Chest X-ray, AP view. Patient: 52 years old, sex M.
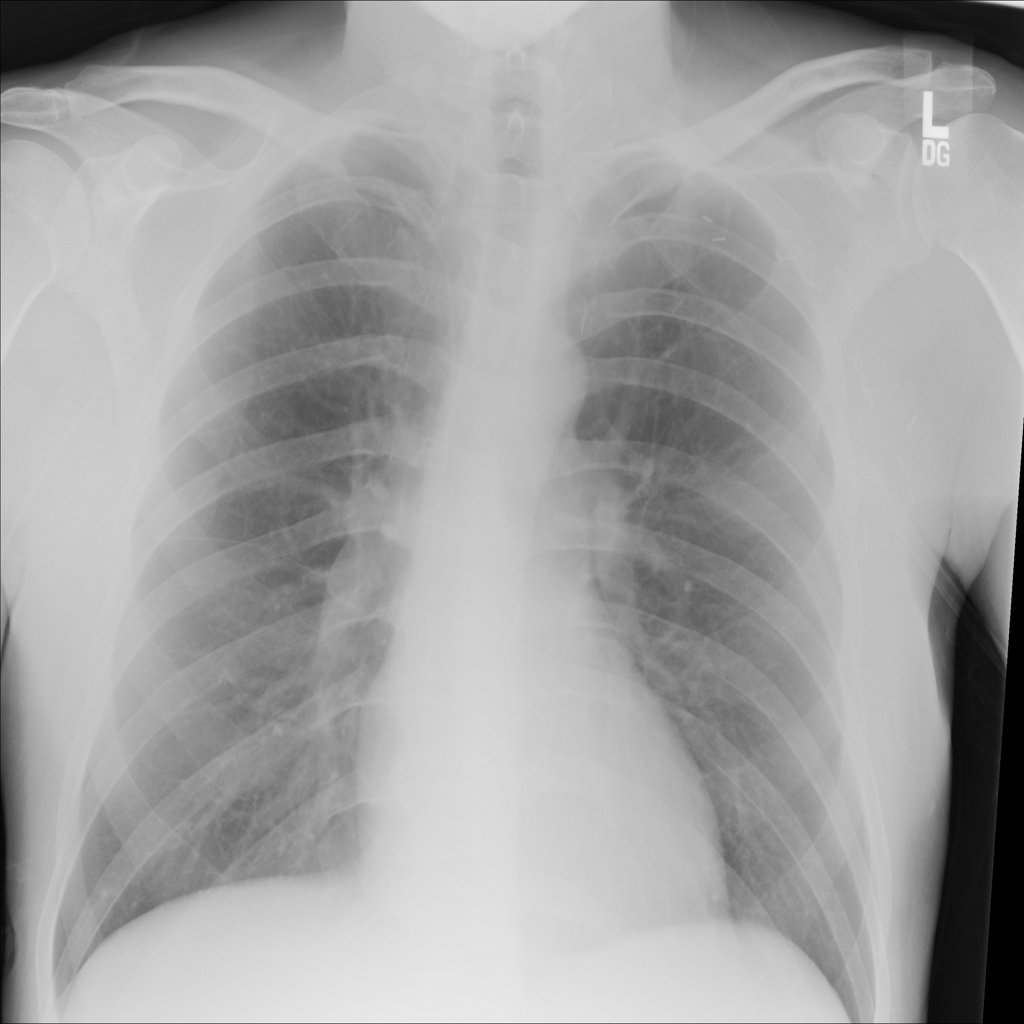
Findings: No Finding